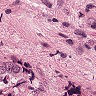
Metastatic tissue present: yes